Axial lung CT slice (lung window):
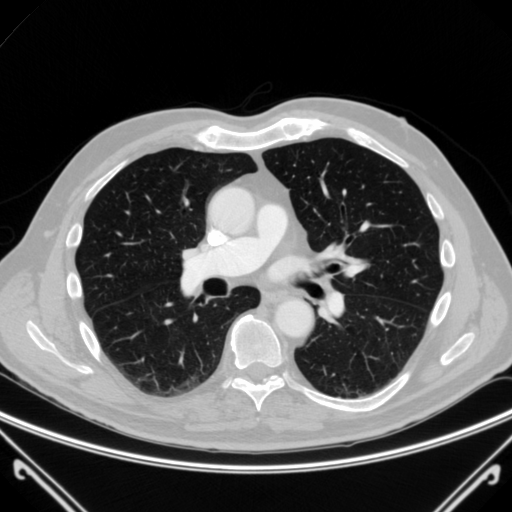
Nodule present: no